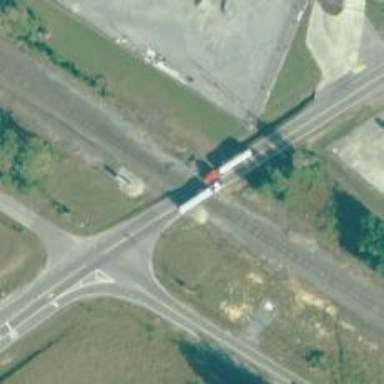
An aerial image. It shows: Level crossing with lights and gate barrier for the railway.